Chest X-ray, AP view. Patient: 65 years old, sex F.
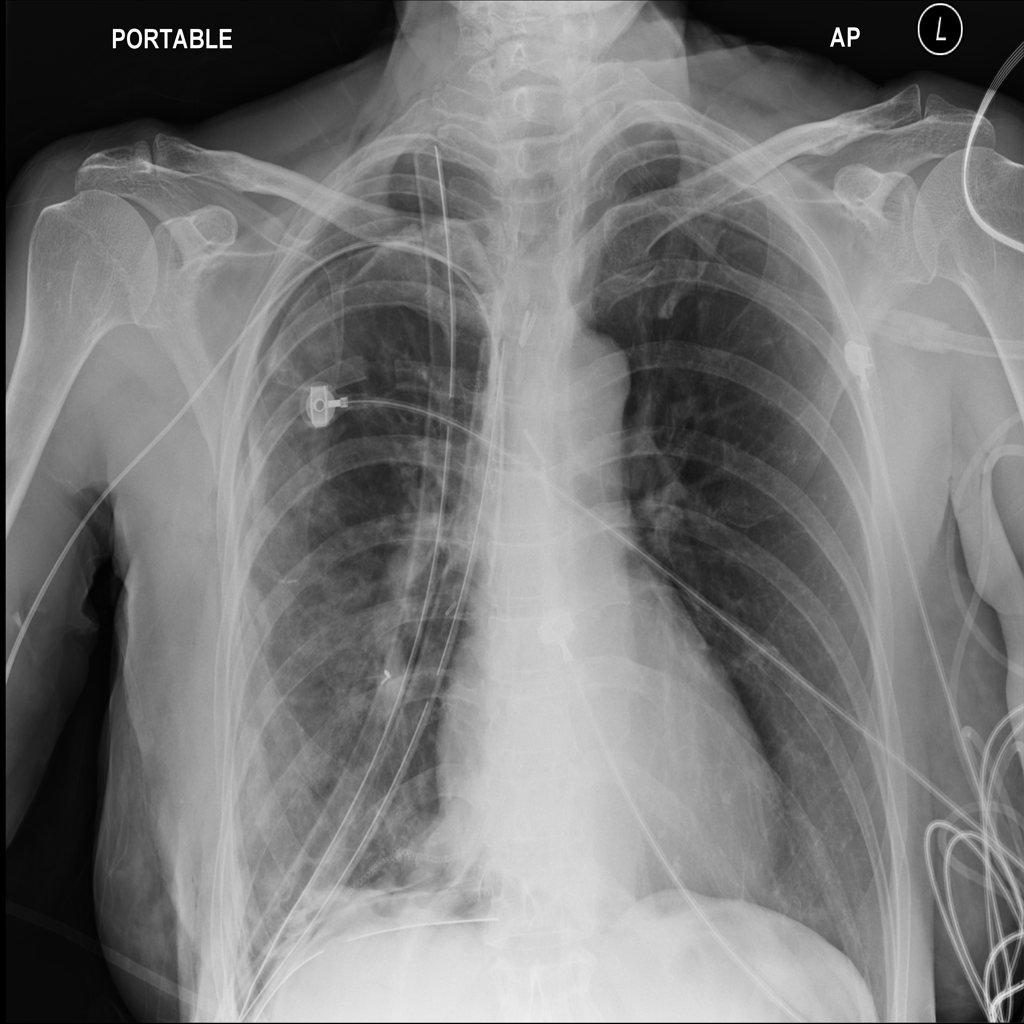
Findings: Pneumothorax